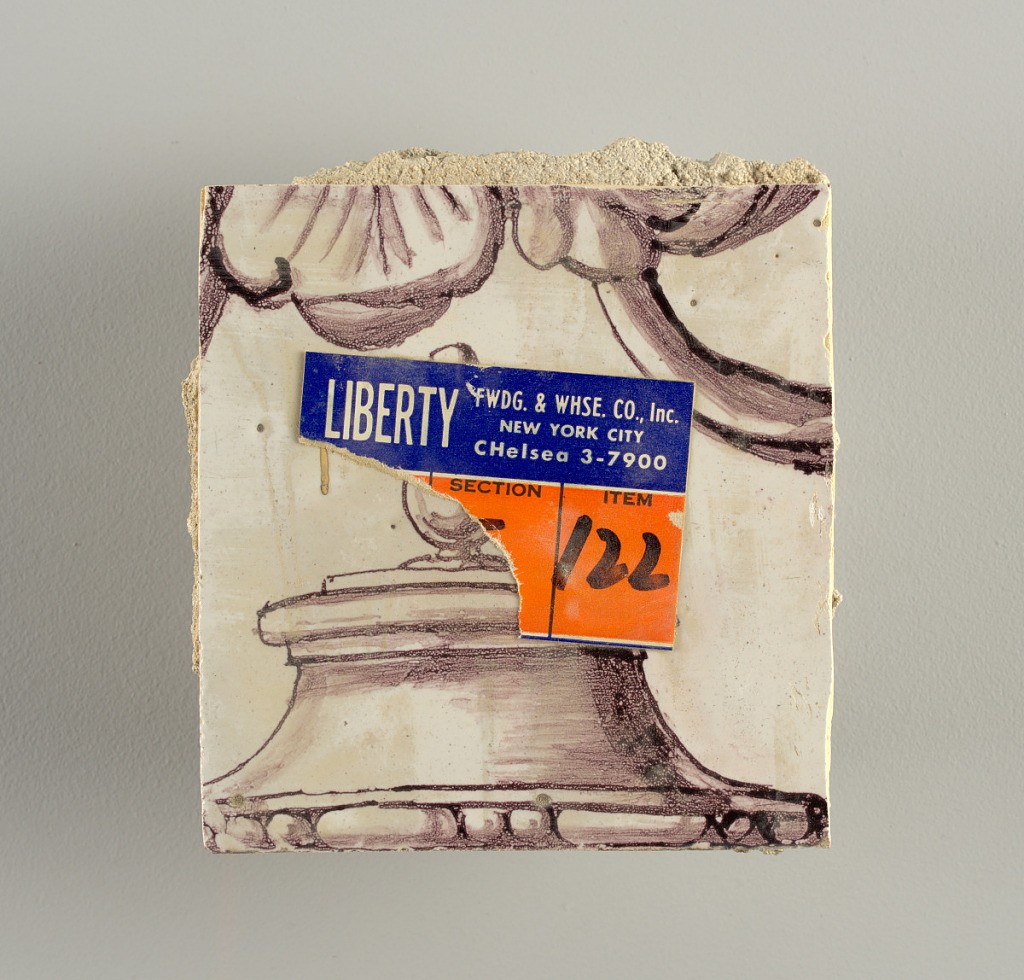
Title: Wall facing
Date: ca. 1725
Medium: tin-glazed earthenware, underglaze
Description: Two vertical rectangles, twenty-three tiles high.  A) Nine tiles wide at top; seven tiles wide at bottom.  B) Ten and one-half tiles wide.

Arabesque design of foliage.  A) with centered figure of Justice under a canopy.  B) with centered urn.